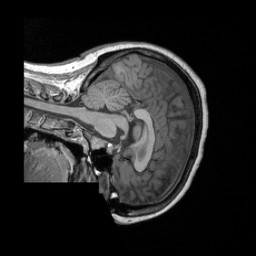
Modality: T1w
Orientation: sagittal
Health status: healthy
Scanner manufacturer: siemens
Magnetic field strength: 3 T
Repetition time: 2.3 s
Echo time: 0.00287 s